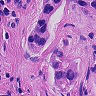
Metastatic tissue present: yes